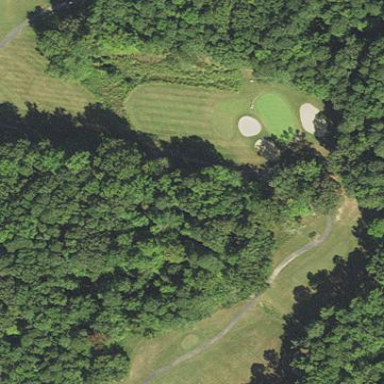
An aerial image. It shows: Rough area on grassy golf course.